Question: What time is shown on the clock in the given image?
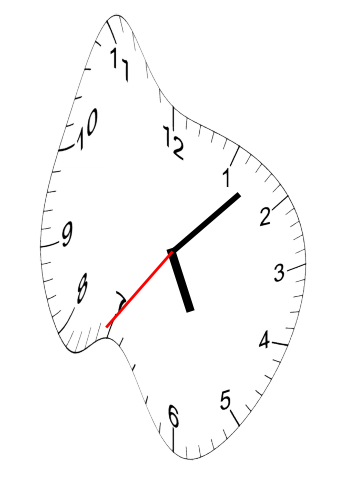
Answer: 05:07:36